Field crop: maize
Growth stage: 2
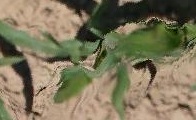
Species: maize